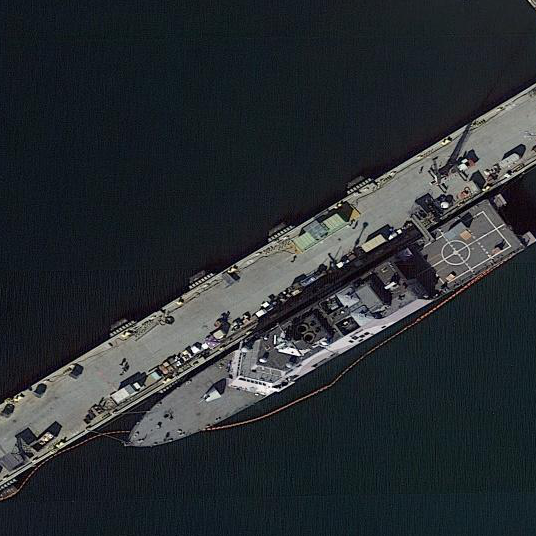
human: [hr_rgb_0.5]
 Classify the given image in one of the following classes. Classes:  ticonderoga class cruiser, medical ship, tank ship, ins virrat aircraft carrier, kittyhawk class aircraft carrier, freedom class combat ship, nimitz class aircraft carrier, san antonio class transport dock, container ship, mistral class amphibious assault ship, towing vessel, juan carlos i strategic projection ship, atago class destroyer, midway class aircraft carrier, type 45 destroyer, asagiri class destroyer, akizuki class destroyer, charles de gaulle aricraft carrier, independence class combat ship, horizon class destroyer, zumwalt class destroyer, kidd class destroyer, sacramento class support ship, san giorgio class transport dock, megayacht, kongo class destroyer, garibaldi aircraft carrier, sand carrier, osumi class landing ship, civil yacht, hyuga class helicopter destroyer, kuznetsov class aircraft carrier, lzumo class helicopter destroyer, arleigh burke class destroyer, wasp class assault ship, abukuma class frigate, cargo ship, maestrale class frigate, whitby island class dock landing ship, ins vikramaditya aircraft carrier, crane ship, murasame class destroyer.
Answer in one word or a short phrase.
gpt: Freedom class combat ship